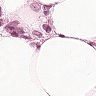
Metastatic tissue present: yes